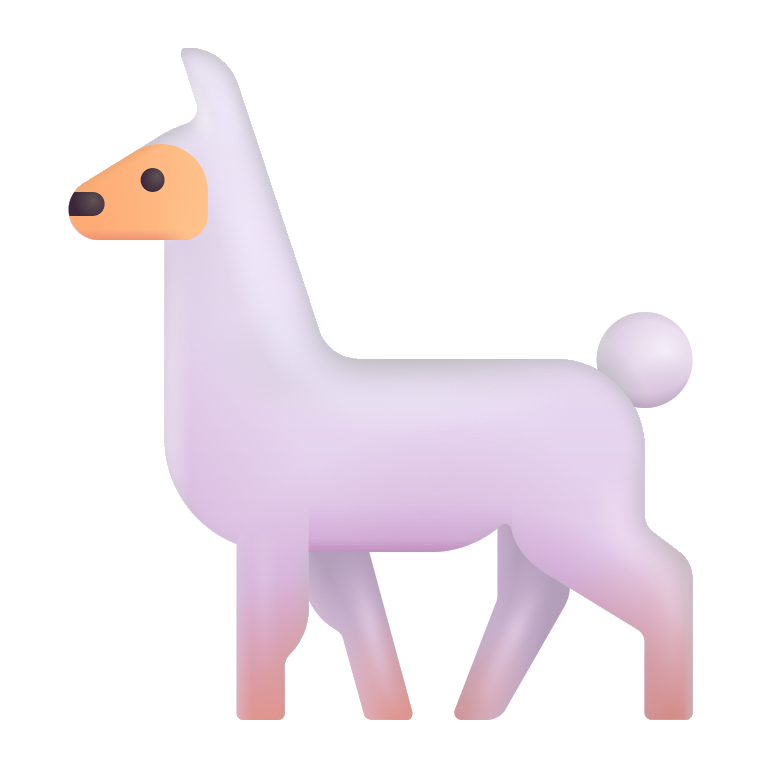
llama color